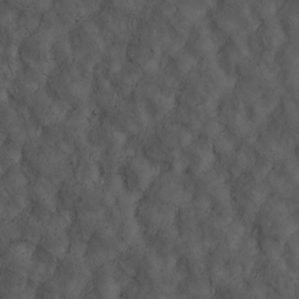
Label: non_frost